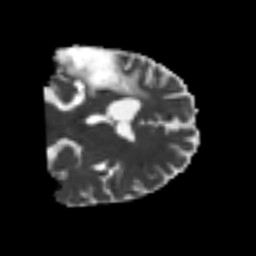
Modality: MD
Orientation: coronal
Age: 43
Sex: male
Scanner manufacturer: siemens
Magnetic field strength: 3 T
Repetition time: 4.999 s
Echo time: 0.07946 s